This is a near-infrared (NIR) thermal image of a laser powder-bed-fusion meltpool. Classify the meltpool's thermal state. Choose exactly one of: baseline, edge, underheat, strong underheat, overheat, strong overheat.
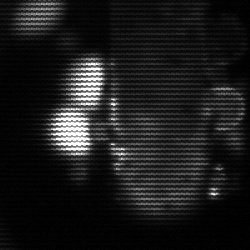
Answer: strong underheat